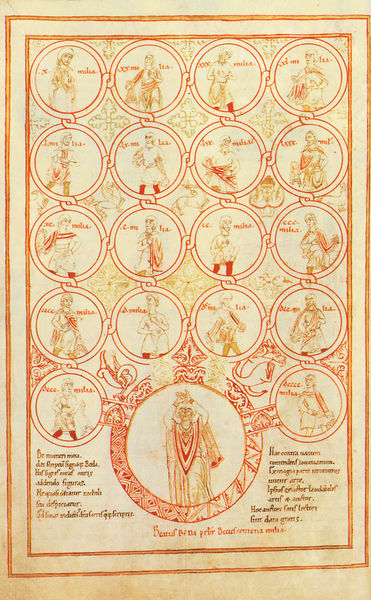
Titel: Sammelhandschrift De civitate Dei/ De tempore ratione
Künstler: Augustinus
Standort: Herkunft: Wadersloh, Liesborn (EU - D - NRW - Warendorf)
Institution: Berlin, Stattsbibliothek zu Berlin, Preußischer Kulturbesitz
Schlagwörter: blätter, gott, mann, menschen, männer, zeichnung, rot, tiere, mode, muster, ornament, alt, rahmen, gold, familie, verbindung, kreis, engel, schrift, bilder, rahmung, vergilbt, figuren, könig, sport, verzierung, buch, medaillon, traum, druck, seite, kreise, beschriftung, buchdruck, buchseite, sandfarben, pergament, wesen, struktur, ausgang, verwandtschaft, heilige, fresko, sternzeichen, handschrift, symbole, erklärung, ordnung, keltisch, barde, icon, stammbaum, schlangenlinie, ikon, abstammung, turnier, etappen, träumr